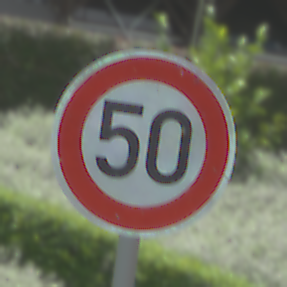
Verkehrszeichen: Geschwindigkeit50
Umgebung: Outdoor, Nature
Tageszeit: Midday
Wetter: PartlyCloudy
Licht: Natural
Jahreszeit: NotSpecified
Kontrast: HighContrast